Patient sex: F
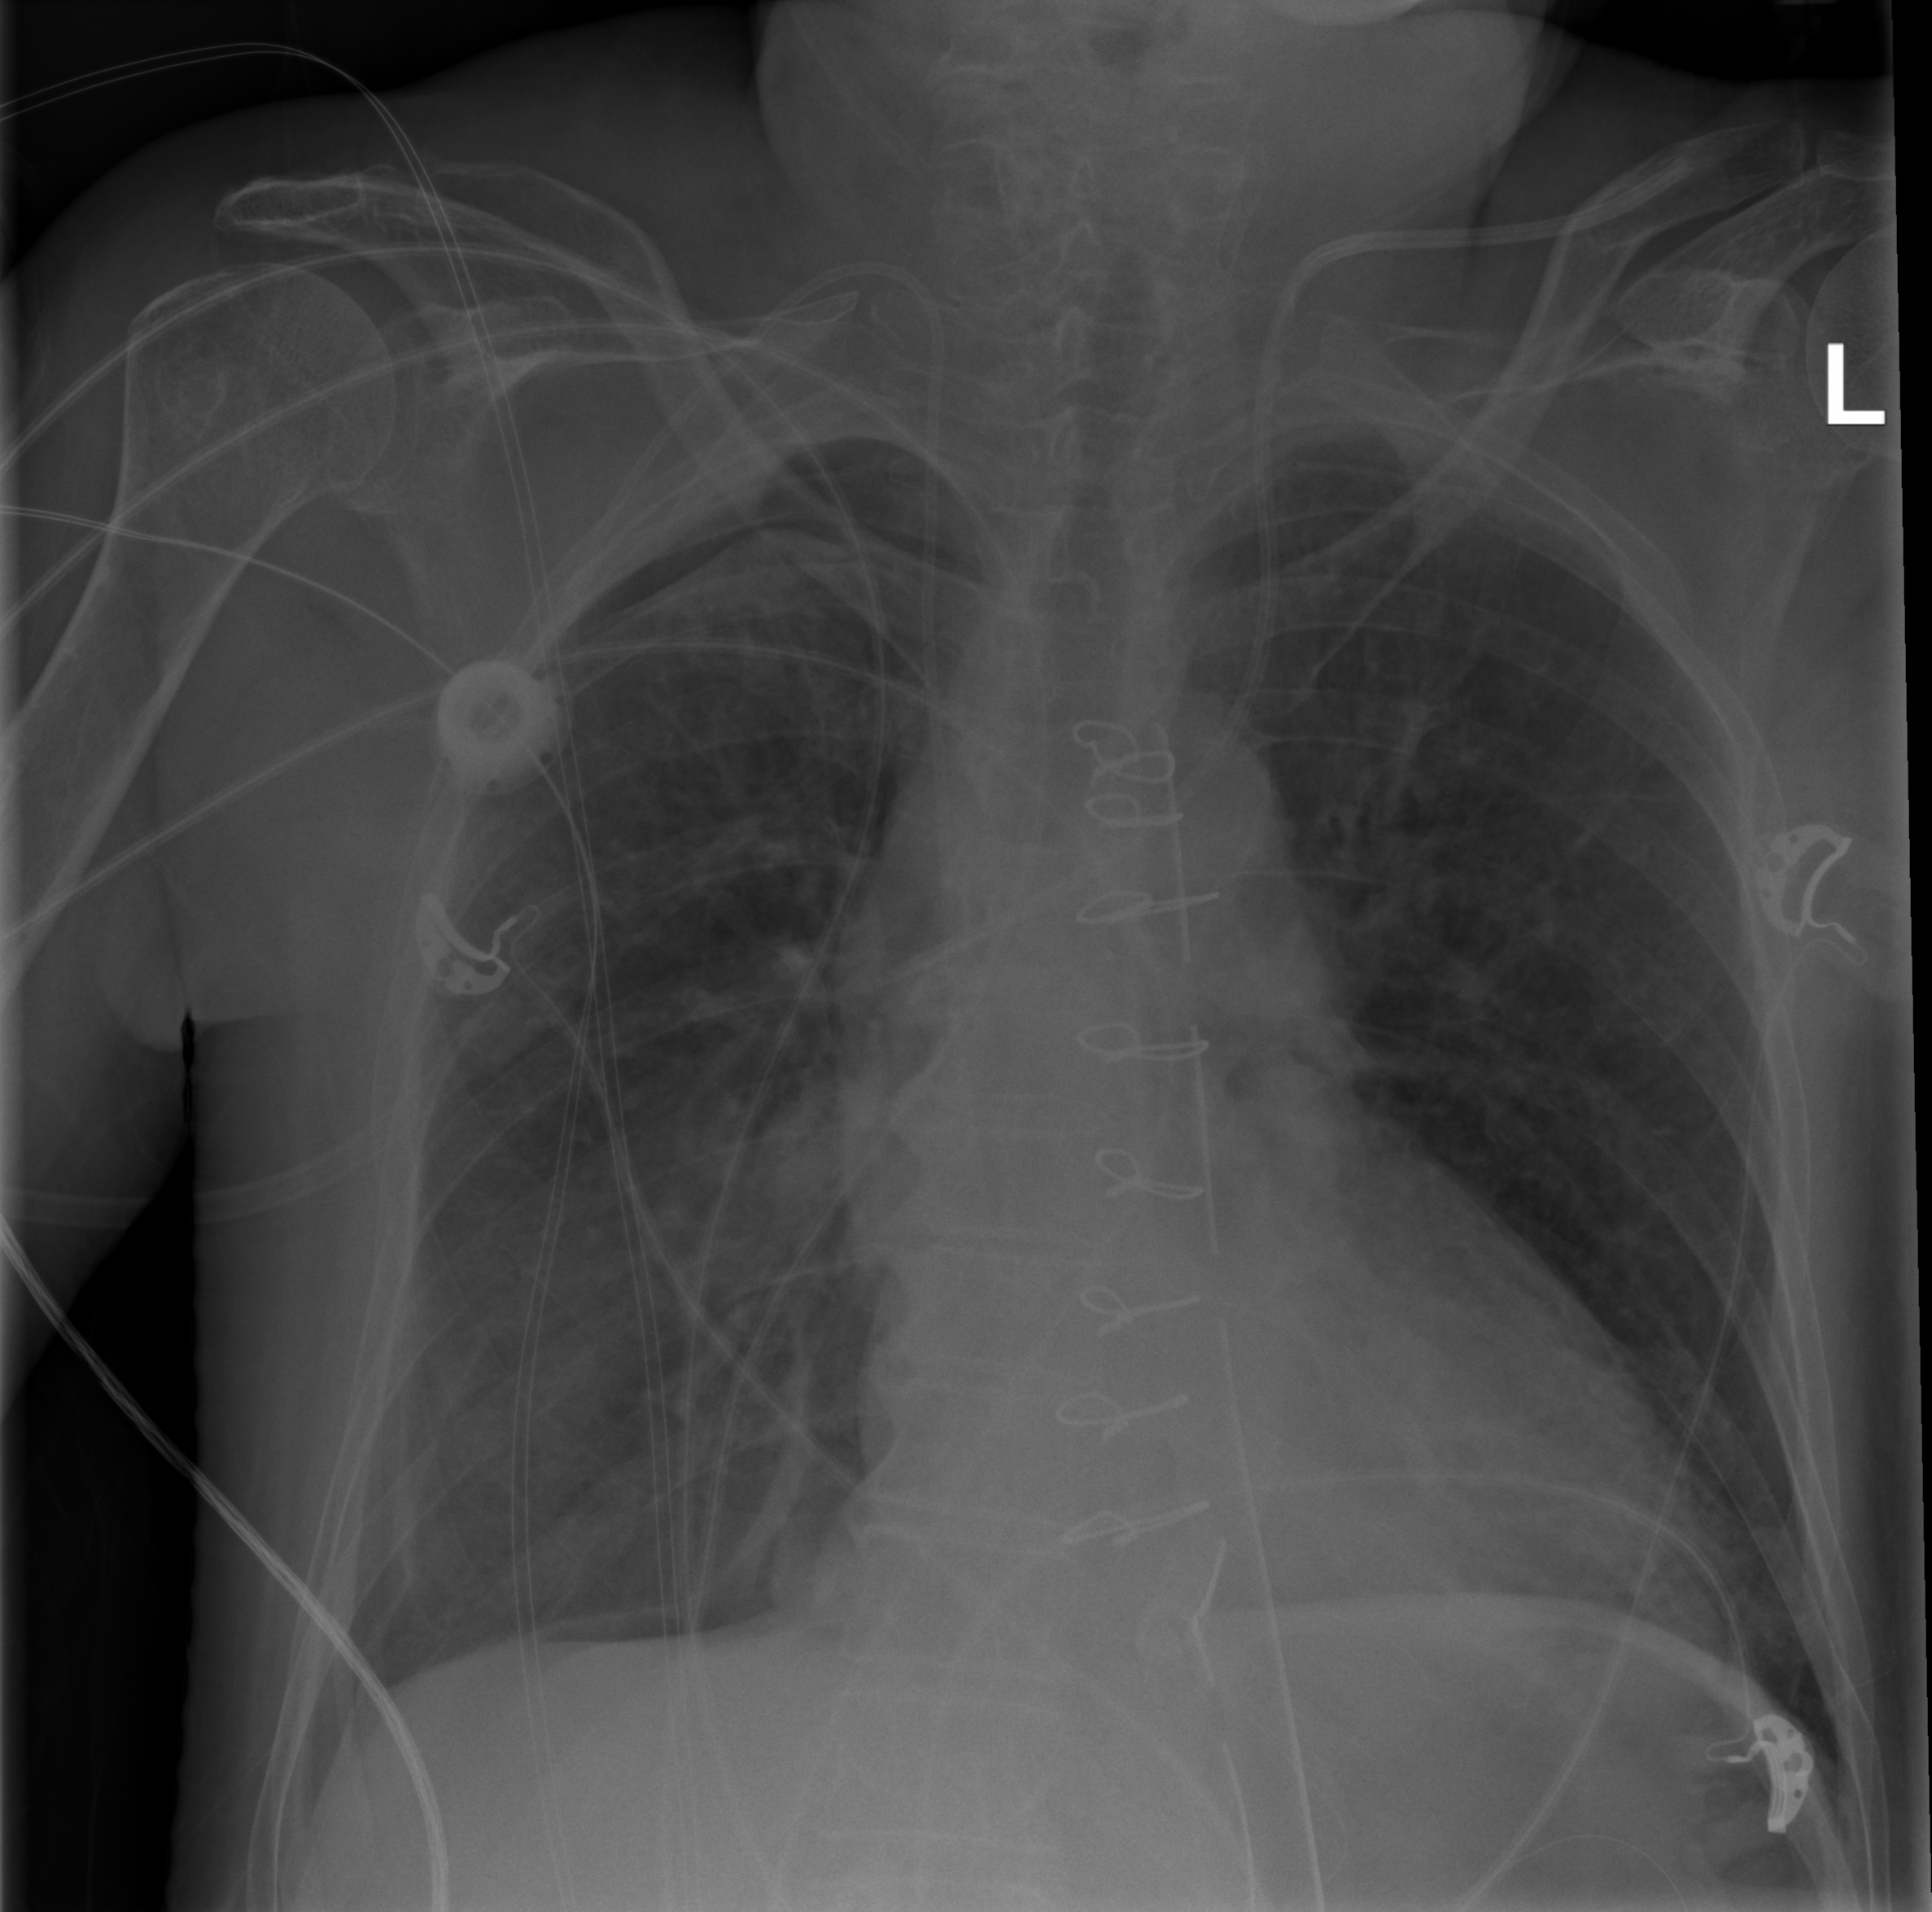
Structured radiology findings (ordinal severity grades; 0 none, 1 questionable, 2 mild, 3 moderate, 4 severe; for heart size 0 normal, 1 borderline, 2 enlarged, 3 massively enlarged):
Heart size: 1
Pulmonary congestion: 2
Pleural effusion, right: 0
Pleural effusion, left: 0
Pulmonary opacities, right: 0
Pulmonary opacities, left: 0
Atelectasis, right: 2
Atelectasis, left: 0